Question: I am trying to add a floating icon in my website. The code I used is
html
'''
<a href="#" class="floata">
<i class="fa fa-plus my-floata"></i>
</a>
'''
css
'''
.floata{
position:fixed;
width:60px;
height:60px;
bottom:40px;
right:40px;
background-color:#0C9;
color:#FFF;
border-radius:50px;
text-align:center;
box-shadow: 2px 2px 3px #999;
}
.my-floata{
margin-top:22px;
}
'''
In mobile and sometimes in pc it shows behind website content in my site at <URL>

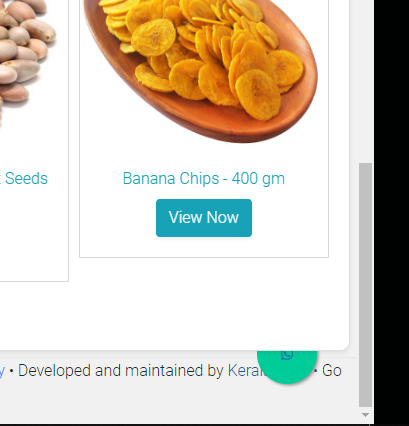
Answer: Look at <URL>, this is for specifying the layer on which the node is drawn.
At your homepage, '3' was needed to be over the pictures:
'''
.floata {
z-index: 3;
}
'''